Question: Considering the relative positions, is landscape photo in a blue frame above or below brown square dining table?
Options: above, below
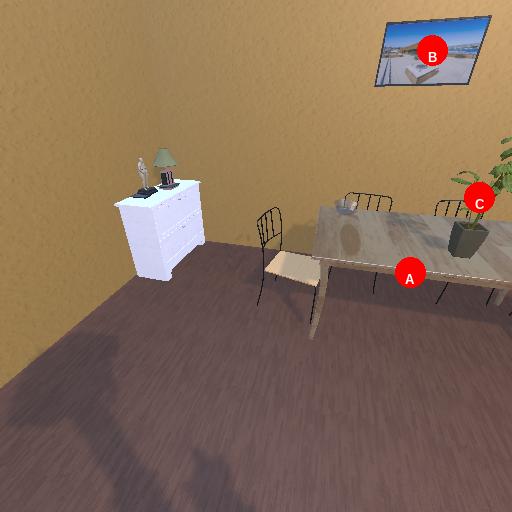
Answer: above